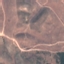
Land use / land cover: HerbaceousVegetation